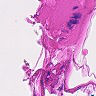
Metastatic tissue present: no